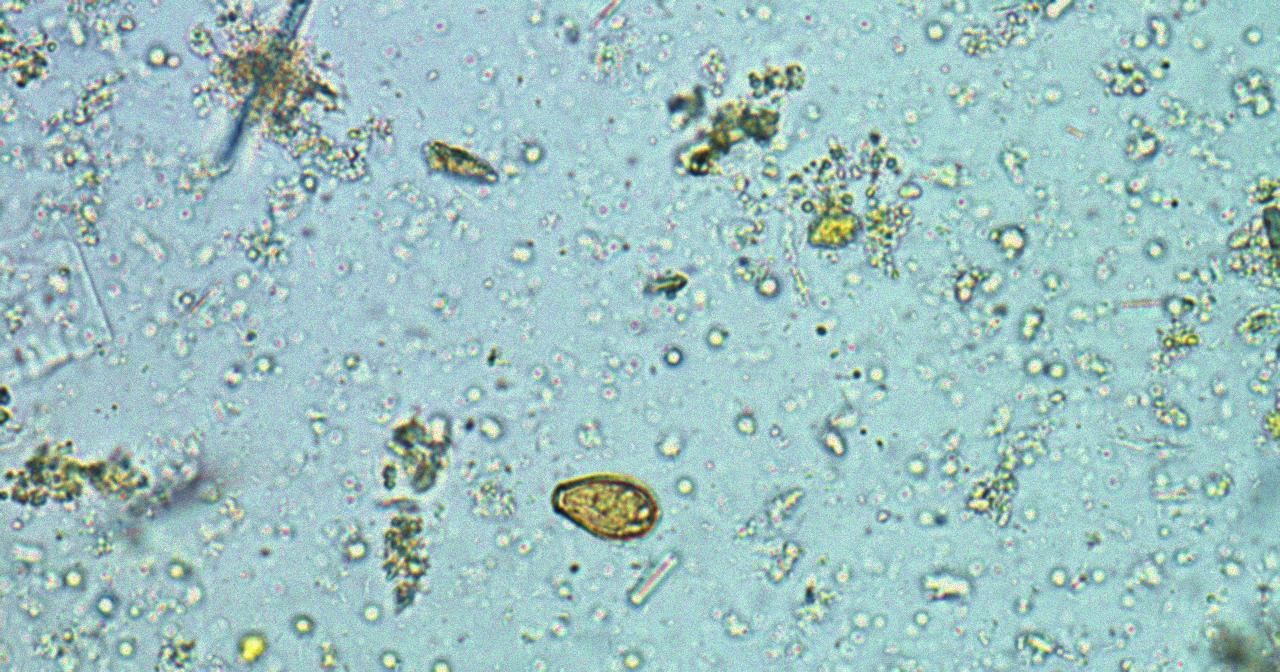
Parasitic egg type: Opisthorchis viverrine